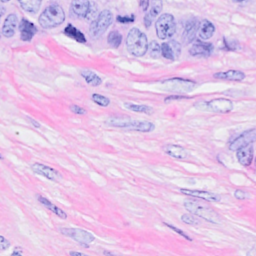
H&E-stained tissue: Breast